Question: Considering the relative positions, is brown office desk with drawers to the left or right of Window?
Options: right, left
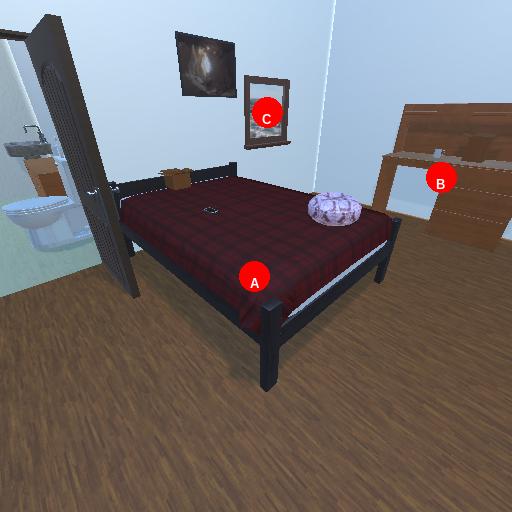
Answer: right